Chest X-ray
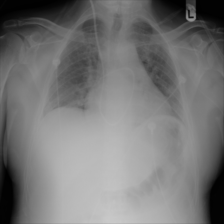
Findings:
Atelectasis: negative
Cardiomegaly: negative
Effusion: negative
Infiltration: negative
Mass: negative
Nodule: negative
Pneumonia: negative
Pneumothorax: negative
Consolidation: negative
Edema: negative
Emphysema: negative
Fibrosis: negative
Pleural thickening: negative
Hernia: negative